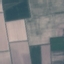
Land use / land cover: AnnualCrop